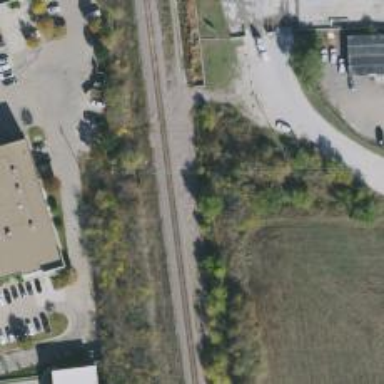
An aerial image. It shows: Railway siding for service.